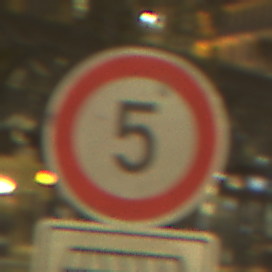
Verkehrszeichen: Geschwindigkeit5
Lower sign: HinweisDurchSinnbild13
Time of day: Night
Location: Outdoor (Urban)
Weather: Overcast
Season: NotSpecified
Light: Artificial